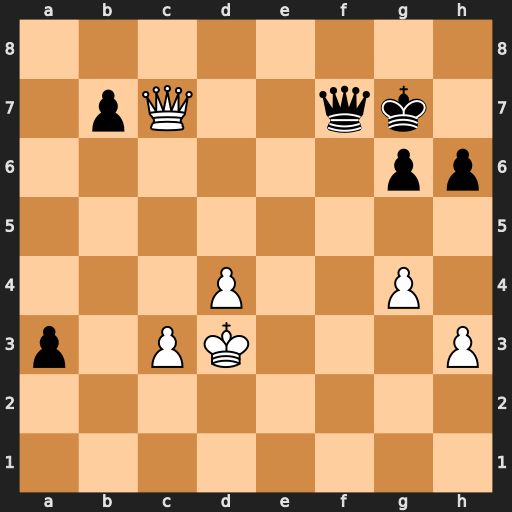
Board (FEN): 8/1pQ2qk1/6pp/8/3P2P1/p1PK3P/8/8
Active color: w
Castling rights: -
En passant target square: -
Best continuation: Qxf7+ Kxf7 Kc2 a2 Kb2 a1=R Kxa1